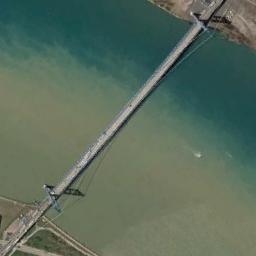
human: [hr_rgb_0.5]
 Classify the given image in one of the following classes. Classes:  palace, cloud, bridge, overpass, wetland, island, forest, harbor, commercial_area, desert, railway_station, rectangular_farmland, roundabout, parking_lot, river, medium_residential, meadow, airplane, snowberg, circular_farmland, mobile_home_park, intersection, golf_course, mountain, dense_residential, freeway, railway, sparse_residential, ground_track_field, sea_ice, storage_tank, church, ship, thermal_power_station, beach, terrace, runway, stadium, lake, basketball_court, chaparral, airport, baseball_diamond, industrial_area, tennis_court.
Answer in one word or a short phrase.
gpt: bridge